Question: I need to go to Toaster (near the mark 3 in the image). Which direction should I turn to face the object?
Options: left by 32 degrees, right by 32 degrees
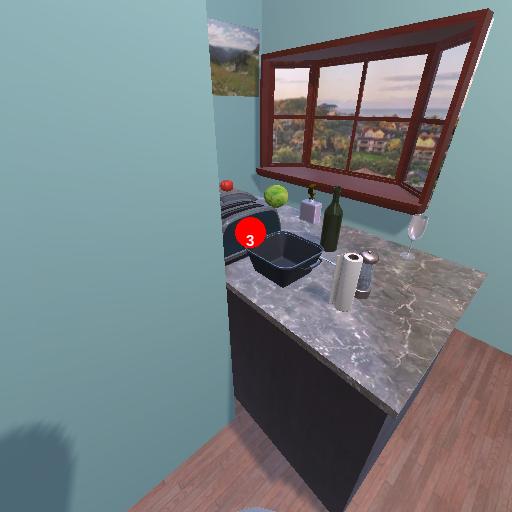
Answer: left by 32 degrees